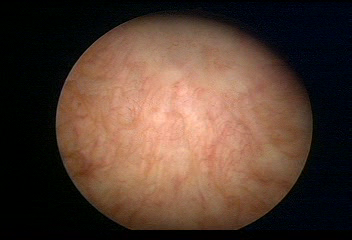
Modality: WLC
Class: Normal mucosa
Bladder cancer association: No